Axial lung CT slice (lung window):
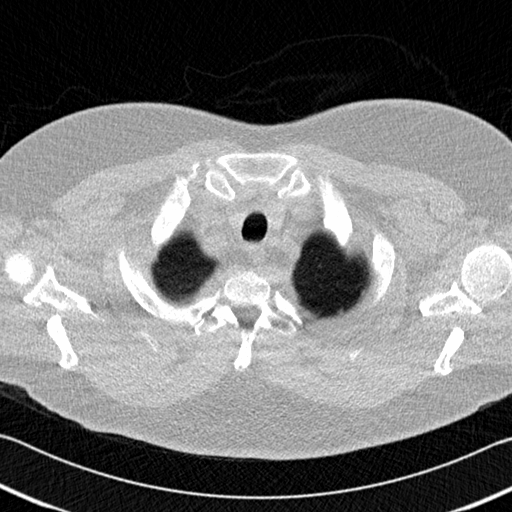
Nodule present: no